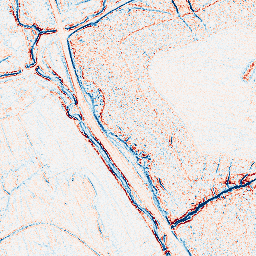
Category: edge_preserving
Decomposition family: bilateral
Decomposition parameters: d: 5
sigma_color: 150
sigma_space: 50
Upsampling method: bicubic
Upsampling parameters: scale: 4
Upsampling scale: 4